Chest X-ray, PA view. Patient: 18 years old, sex M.
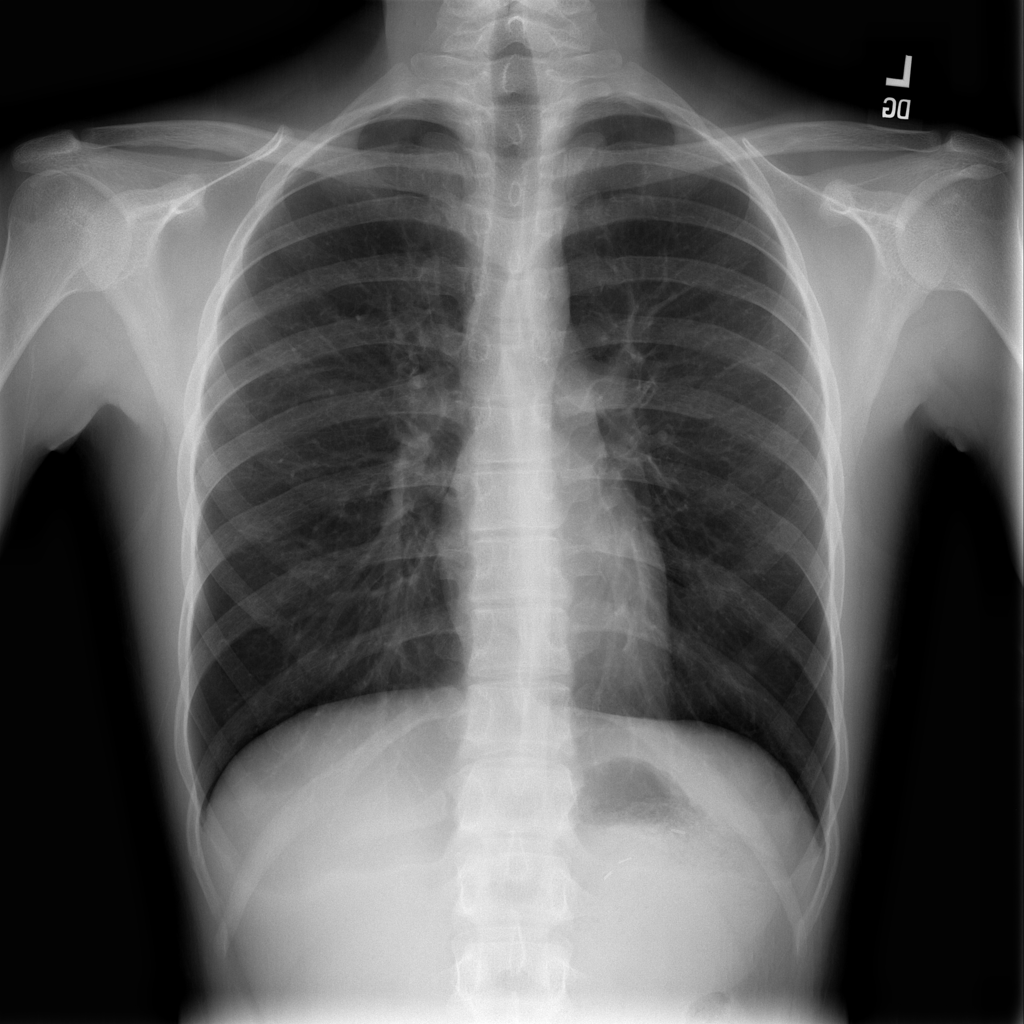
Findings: No Finding